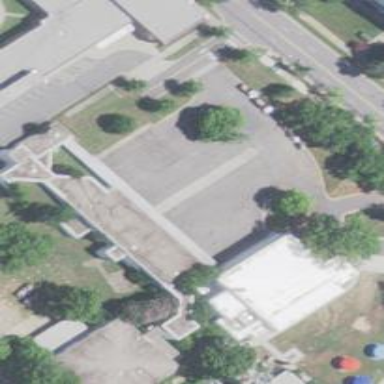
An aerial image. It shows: View of roof of building.